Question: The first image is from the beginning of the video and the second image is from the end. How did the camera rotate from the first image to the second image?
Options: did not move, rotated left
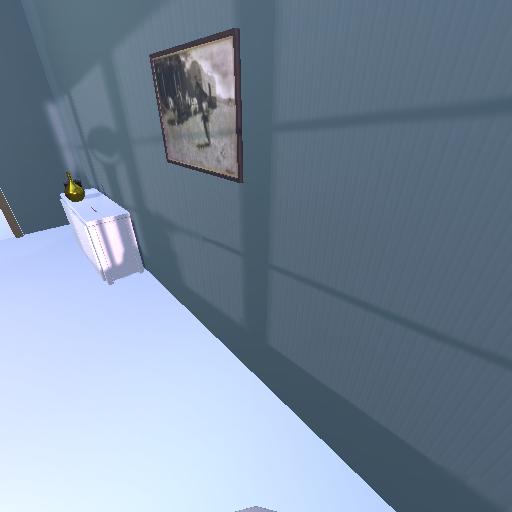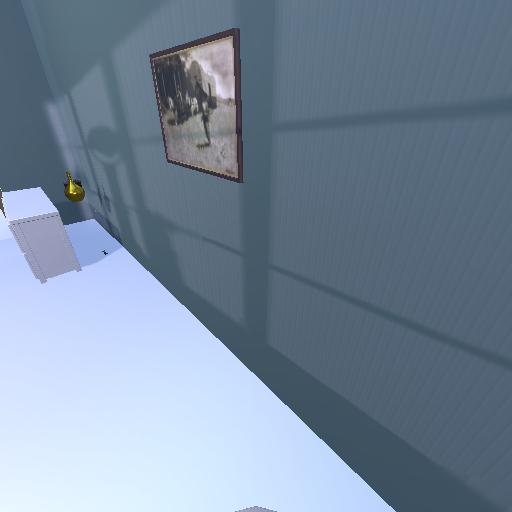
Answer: did not move